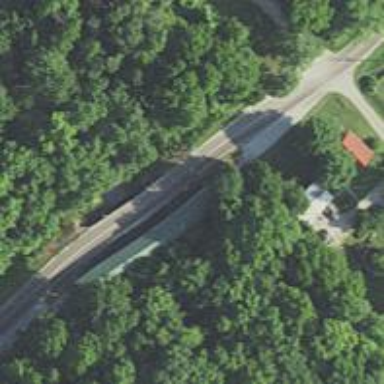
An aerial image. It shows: Covered bridge over service road.